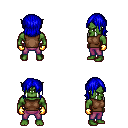
a pixel art fantasy rpg character, male body template, orc, green skin, brown sleeveless shirt, magenta pants, blue long bangs hairstyle, gold gloves, four views (front, back, left, right), 2x2 character sprite sheet, small pixel art, hard edges, no anti-aliasing